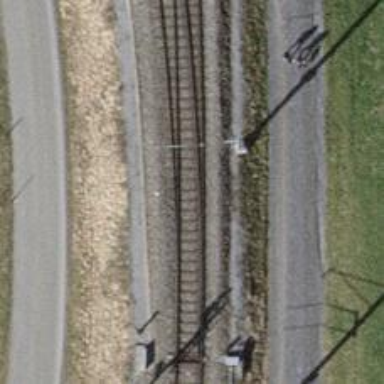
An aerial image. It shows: Railway switch.